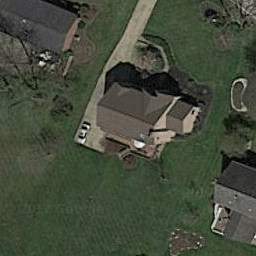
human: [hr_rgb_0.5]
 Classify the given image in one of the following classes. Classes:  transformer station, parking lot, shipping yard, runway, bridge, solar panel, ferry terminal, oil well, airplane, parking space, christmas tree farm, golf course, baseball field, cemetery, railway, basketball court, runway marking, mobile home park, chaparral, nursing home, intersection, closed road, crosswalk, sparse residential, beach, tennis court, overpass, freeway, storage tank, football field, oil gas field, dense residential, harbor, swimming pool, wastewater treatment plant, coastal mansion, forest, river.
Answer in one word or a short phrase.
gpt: sparse residential